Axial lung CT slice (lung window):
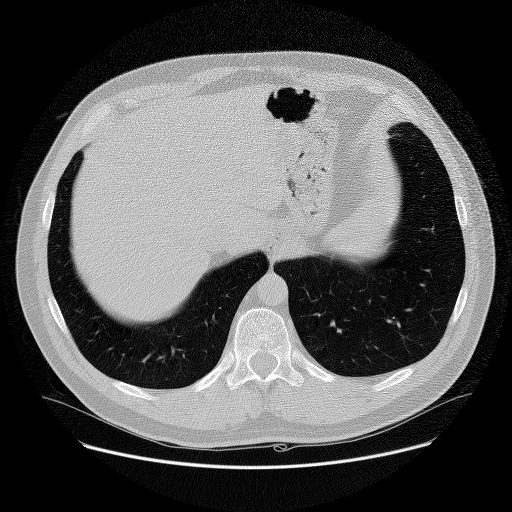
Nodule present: no